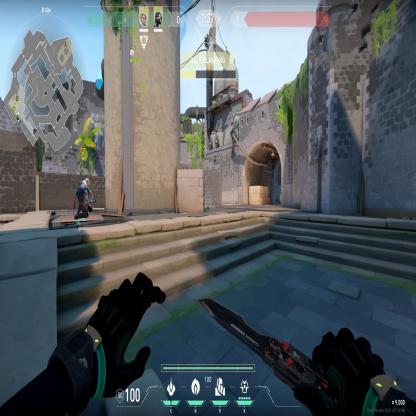
Label: teammate